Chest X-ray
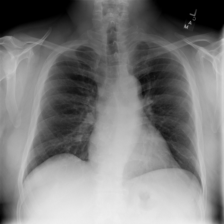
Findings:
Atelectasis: negative
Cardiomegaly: negative
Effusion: negative
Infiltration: negative
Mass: negative
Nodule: negative
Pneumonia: positive
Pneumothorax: negative
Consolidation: negative
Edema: negative
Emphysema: negative
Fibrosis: negative
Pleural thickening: negative
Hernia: negative